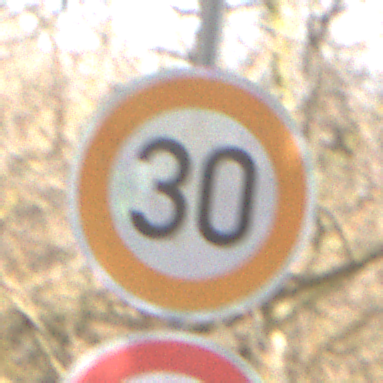
Verkehrszeichen: Geschwindigkeit30
Zusatzzeichen unten: VerbotUeberholenEinspurigeFahrzeuge
Umgebung: Outdoor, Nature
Tageszeit: MorningAfternoon
Wetter: Clear
Licht: Natural
Jahreszeit: Winter
Kontrast: HighContrast